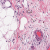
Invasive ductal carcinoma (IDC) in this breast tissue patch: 0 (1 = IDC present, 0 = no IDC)